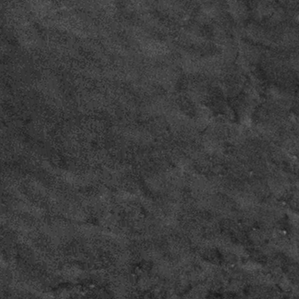
Label: frost